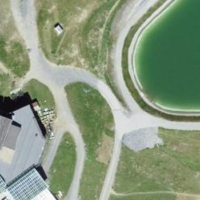
EUNIS habitat code: 23
Species observed at this site:
Kalmia procumbens
Corvus corax
Linaria cannabina